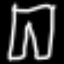
Label: pants